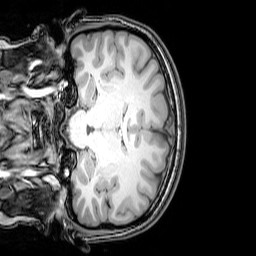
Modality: T1w
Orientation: coronal
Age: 25
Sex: female
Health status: healthy
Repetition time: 0.081 s
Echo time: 0.037 s